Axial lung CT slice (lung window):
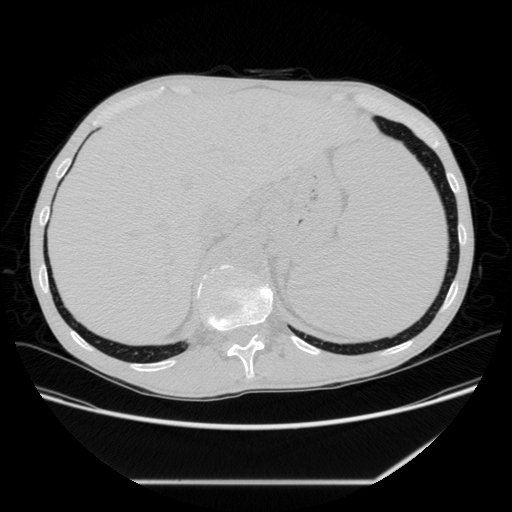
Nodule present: no